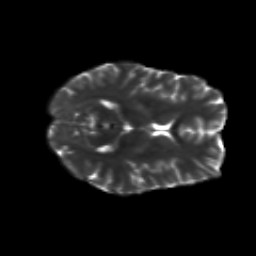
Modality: T2w
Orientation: axial
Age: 25
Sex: female
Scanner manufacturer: siemens
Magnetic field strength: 3 T
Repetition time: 8.8 s
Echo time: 0.085 s